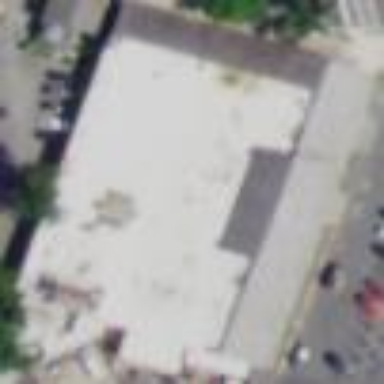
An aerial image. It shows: Supermarket building.